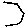
Label: hexagon